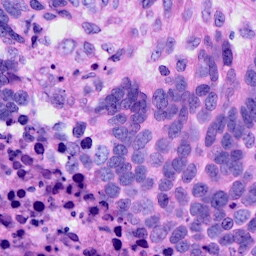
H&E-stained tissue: Ovarian